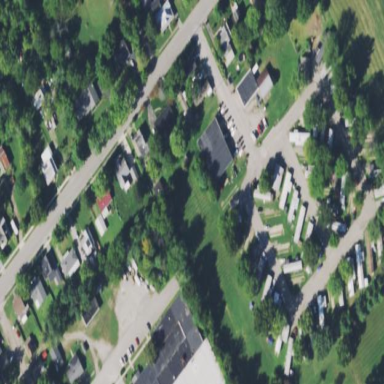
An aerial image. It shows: Residential area with mobile homes.